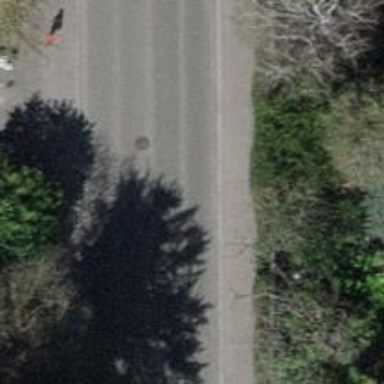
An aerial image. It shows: Secondary road with separate asphalt sidewalk.